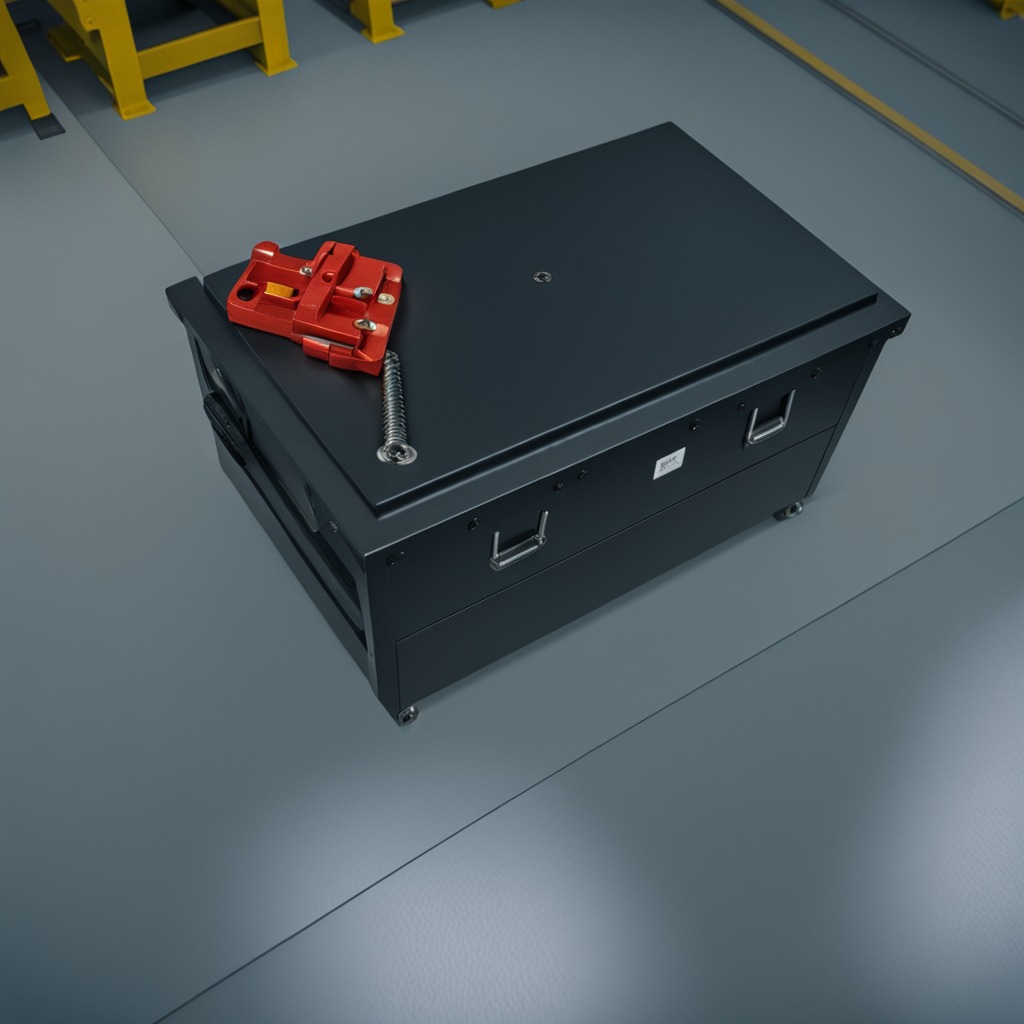
A metal screw is lying on the toolbox surface in an airplane hangar workshop.